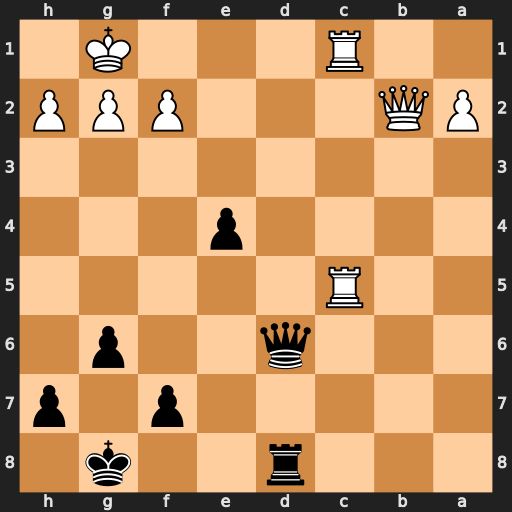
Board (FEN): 3r2k1/5p1p/3q2p1/2R5/4p3/8/PQ3PPP/2R3K1
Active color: b
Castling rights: -
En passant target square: -
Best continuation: Qd1+ Rxd1 Rxd1#